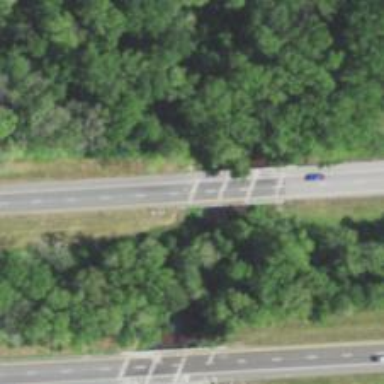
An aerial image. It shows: Bridge on trunk expressway.